Interaction volume radius: 10 \u00c5
Interaction volume height: 20 \u00c5
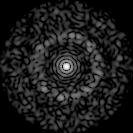
Disorder parameter: 0.8522